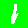
Digit: 1